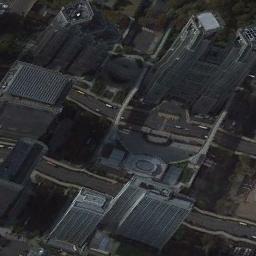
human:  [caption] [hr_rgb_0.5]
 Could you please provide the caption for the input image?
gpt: The buildings downtown are very tall .

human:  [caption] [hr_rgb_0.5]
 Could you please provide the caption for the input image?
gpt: The commercial area is consist of many tall buildings .

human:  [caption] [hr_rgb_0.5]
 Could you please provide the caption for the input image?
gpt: In a commercial district there are several tall buildings of different shapes and several roads with many cars .

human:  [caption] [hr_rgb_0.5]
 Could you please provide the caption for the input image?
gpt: A commercial area has lots of buildings of different heights and some roads go through the commercial area .

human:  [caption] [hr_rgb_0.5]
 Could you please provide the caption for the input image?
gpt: There are some skyscrapers on a commercial area .